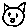
Label: cat